Brain MRI, t1w sequence, axial 2D slice.
Patient: age 45, sex F, weight 90 kg, height 1.9 m
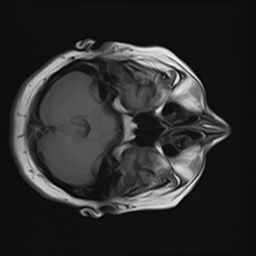